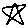
Label: star